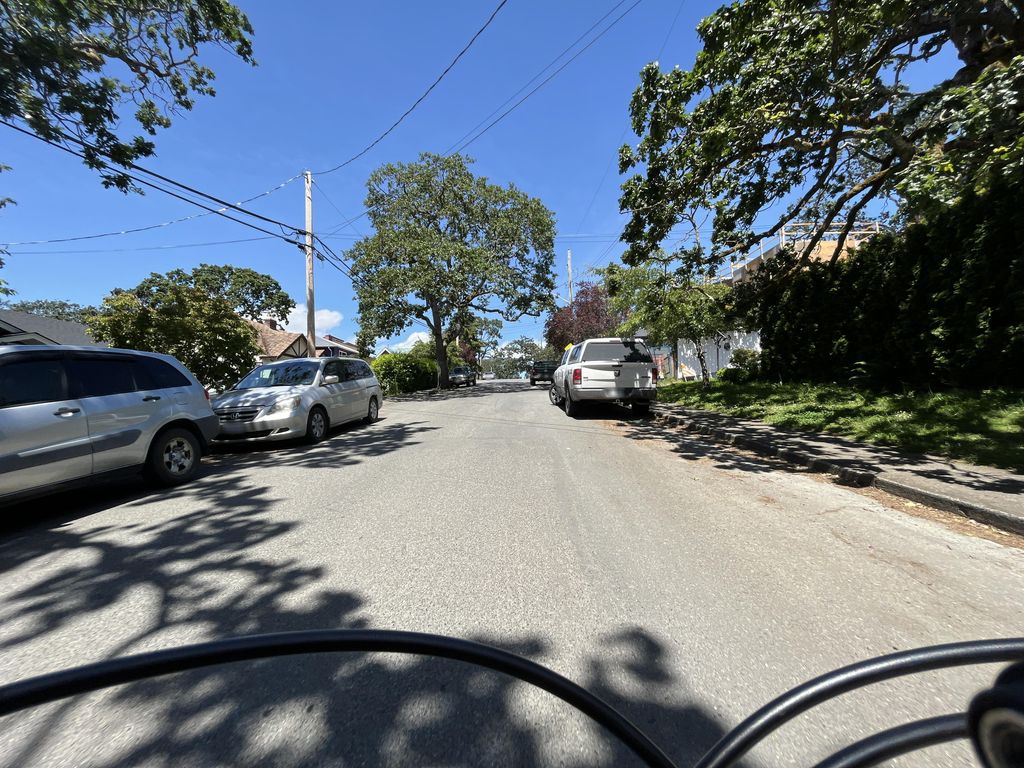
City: victoria